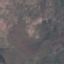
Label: HerbaceousVegetation